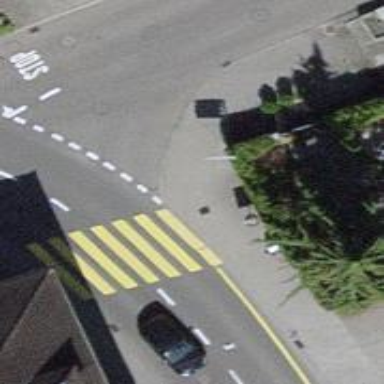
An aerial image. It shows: Uncontrolled zebra crossing on the road.